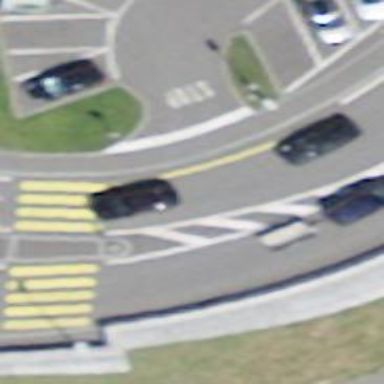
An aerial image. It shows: Stop road.